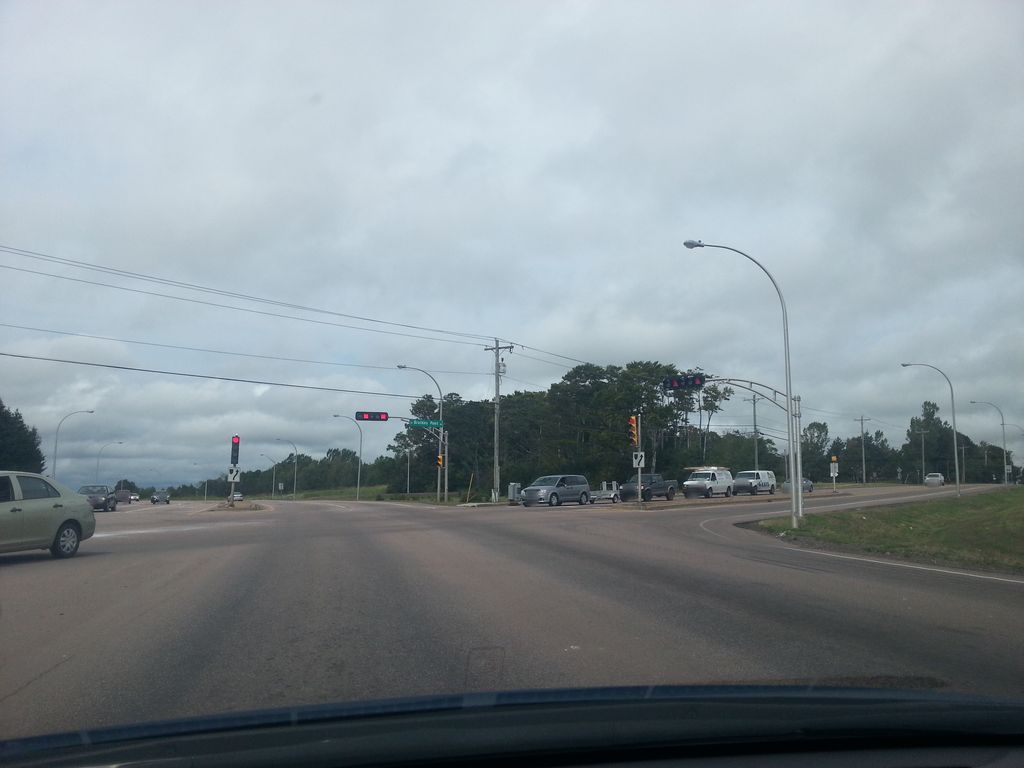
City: charlottetown